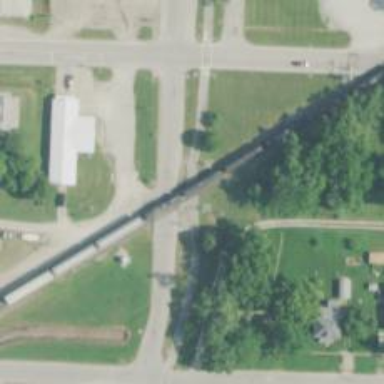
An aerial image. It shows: Railway crossing.